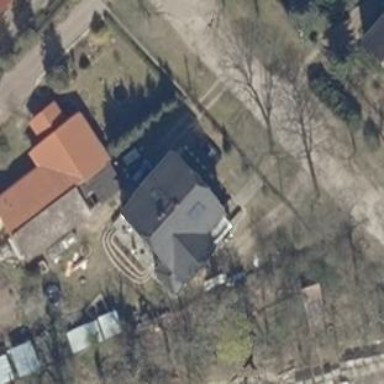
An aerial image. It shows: Half-hipped roof house.